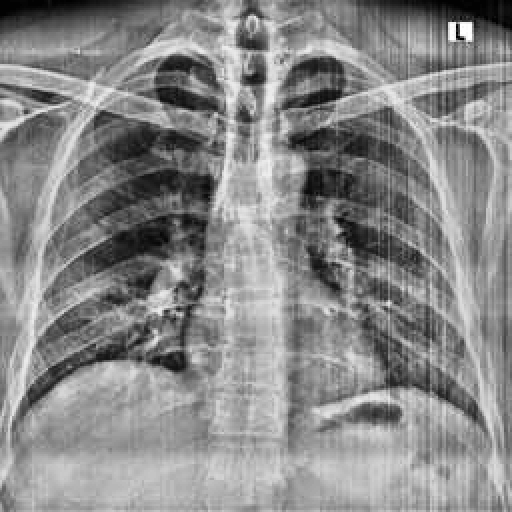
Finding: NORMAL